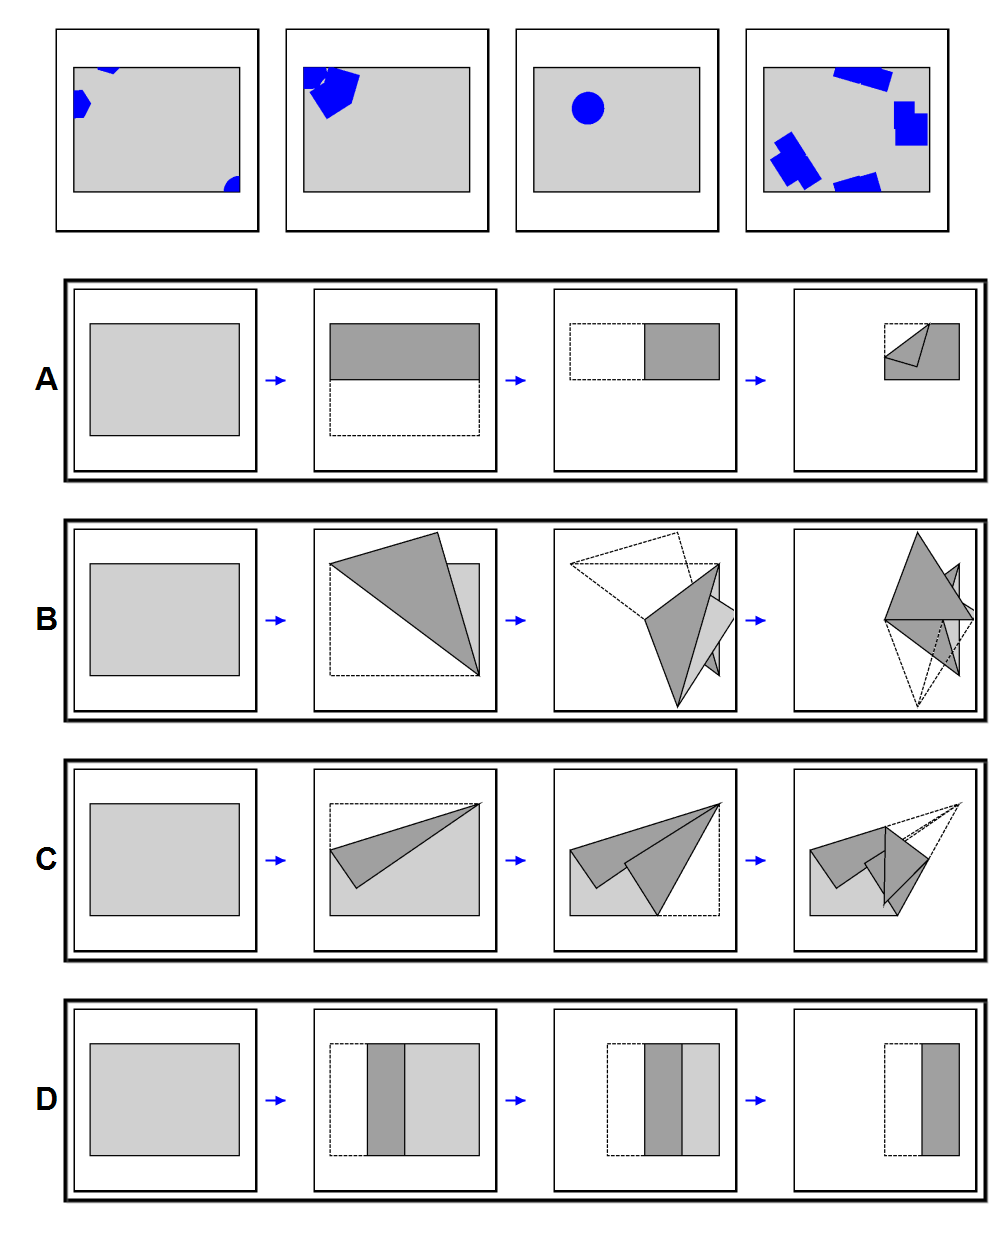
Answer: B